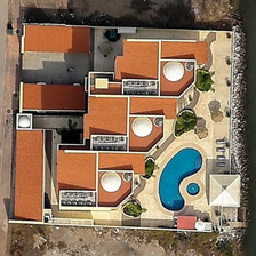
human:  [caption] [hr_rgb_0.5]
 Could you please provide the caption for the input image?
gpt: There are lots of orange houses next to it, and there is a beautiful blue curved swimming pool next to it

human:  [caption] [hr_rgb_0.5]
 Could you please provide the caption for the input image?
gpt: There are a lot of orange houses next to each other, with a nice blue curved pool near it

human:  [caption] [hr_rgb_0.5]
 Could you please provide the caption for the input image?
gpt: There are a lot of orange houses next to you, and there is a beautiful curved blue swimming pool next

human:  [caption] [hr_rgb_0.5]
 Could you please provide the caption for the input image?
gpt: There are lots of houses, beautiful blue swimming pool.

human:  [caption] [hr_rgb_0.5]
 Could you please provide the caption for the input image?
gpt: There's a lot of orange houses next to each other, with a nice blue pool bent over her side.